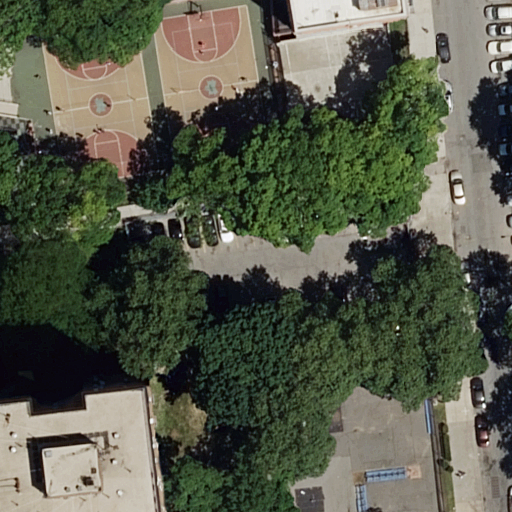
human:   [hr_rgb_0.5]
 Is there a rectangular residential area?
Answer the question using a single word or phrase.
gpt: yes

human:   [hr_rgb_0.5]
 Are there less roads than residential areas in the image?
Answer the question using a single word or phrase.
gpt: no

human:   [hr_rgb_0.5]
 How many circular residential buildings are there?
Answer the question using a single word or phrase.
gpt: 0

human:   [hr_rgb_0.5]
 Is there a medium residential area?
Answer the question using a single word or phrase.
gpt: no

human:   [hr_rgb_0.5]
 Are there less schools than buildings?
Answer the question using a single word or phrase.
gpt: yes

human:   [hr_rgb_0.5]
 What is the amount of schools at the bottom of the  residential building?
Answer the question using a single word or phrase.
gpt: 0

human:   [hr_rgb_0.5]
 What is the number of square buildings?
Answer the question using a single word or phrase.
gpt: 0

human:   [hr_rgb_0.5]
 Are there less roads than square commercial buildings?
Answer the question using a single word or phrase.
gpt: no

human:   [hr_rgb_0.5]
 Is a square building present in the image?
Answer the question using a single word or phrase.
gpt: no

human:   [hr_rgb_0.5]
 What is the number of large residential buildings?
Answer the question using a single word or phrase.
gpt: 0

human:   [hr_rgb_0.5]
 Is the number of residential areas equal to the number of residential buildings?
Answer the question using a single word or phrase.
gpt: yes

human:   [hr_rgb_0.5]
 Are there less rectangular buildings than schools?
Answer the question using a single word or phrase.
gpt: no

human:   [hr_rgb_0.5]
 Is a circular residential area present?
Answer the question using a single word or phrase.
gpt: no

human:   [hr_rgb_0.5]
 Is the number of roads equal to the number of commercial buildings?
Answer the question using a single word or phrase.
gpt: no

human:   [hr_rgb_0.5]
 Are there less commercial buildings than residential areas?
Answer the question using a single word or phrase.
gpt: yes

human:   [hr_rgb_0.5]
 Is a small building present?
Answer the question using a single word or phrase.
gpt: yes

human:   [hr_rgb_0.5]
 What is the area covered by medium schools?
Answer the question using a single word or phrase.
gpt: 0m2

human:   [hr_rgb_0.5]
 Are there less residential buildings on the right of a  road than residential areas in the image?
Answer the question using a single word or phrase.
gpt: yes

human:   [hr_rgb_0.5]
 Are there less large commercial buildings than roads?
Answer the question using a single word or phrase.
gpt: yes

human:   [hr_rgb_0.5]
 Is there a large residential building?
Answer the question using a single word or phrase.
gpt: no

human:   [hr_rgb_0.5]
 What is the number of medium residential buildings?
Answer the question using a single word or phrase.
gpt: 0

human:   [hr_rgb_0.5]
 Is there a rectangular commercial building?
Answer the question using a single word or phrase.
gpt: no

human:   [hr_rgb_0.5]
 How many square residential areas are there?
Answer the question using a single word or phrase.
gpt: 0

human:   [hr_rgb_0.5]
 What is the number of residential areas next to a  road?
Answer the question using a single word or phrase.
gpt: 1

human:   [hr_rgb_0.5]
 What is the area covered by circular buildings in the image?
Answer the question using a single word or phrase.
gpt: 0m2

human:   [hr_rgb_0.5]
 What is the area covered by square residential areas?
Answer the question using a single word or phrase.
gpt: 0m2

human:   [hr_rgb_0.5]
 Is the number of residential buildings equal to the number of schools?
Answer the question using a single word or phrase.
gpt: yes

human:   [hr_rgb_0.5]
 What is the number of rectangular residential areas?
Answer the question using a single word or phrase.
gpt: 1

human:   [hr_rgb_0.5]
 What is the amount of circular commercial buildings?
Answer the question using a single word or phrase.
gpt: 0

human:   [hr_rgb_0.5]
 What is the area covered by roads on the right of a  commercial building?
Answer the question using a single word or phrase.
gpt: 0m2

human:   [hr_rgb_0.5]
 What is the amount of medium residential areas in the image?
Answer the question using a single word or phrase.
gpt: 0

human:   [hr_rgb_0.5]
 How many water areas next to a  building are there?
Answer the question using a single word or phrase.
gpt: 0

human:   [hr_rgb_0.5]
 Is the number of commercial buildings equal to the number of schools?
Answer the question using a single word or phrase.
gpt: no

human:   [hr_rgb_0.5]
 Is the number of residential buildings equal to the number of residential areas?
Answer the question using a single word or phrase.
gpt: yes

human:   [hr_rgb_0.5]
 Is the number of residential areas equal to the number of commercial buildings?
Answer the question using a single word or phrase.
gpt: no

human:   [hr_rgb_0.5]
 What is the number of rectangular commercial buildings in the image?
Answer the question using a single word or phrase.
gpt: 0